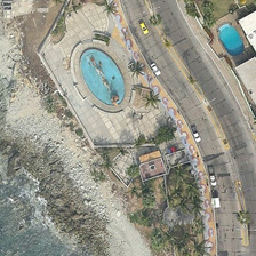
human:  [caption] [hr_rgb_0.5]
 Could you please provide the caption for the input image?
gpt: The swimming pool is a resort located between the highway and the beach.

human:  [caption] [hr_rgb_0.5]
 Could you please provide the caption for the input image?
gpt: a swimming pool is between a street and a beach in a resort.

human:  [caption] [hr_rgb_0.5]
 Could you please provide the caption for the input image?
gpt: The swimming pool is between the resort's road and the beach.

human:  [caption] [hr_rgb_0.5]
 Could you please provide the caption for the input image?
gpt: The resort has a pool between the road and the beach.

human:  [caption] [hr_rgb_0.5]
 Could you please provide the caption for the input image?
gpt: A swimming pool is between a road and a beach in a resort.